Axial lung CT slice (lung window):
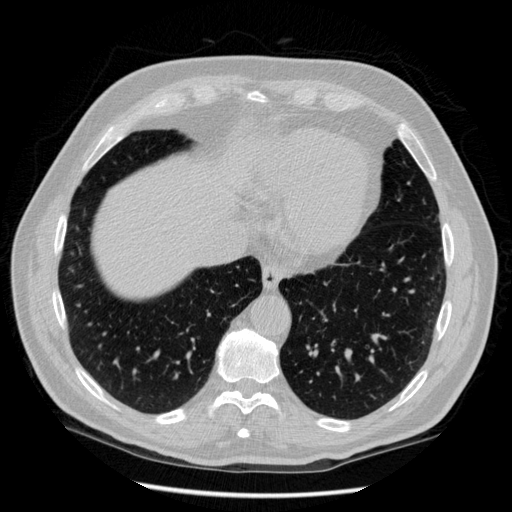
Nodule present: no